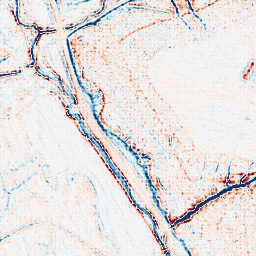
Category: edge_preserving
Decomposition family: anisotropic_diffusion
Decomposition parameters: iterations: 10
kappa: 50
gamma: 0.15
Upsampling method: sinc_hamming
Upsampling parameters: scale: 4
kernel_size: 4
Upsampling scale: 4